Question: I just can't seem to get this working its been weeks I've been trying.
It seems like I fix one, thing, and something else crashes, its like a back and forth process with no end.
This table shows objects of entity "Exercise" for each object "Routine".
My data model:
I'm just posting my full code if anyone sees anything that may be causing problems.
'''
- (void)viewDidLoad
{
[super viewDidLoad];
self.routineTableView.delegate = self;
UIBarButtonItem *addButton = [[UIBarButtonItem alloc]initWithBarButtonSystemItem:UIBarButtonSystemItemAdd target:self action:@selector(exerciseChooser)];
self.navigationItem.rightBarButtonItem = addButton;
[addButton release];
if (managedObjectContext == nil)
{
managedObjectContext = [(CurlAppDelegate *)[[UIApplication sharedApplication] delegate] managedObjectContext];
[managedObjectContext retain];
}
[self loadData];
}
-(void)loadData
{
NSFetchRequest *request = [[NSFetchRequest alloc] init];
NSEntityDescription *entity = [NSEntityDescription entityForName:@"Exercise" inManagedObjectContext:managedObjectContext];
[request setEntity:entity];
NSIndexPath *indexPath = [NSIndexPath indexPathForRow:0 inSection:0];
NSManagedObject *selectedObject = [entityArray objectAtIndex:indexPath.row];
//Set Predicate
NSLog(@"After managedObjectContext: %@", managedObjectContext);
NSError *error = nil;
NSMutableArray *mutableFetchResults = [[managedObjectContext executeFetchRequest:request error:&error] mutableCopy];
if (mutableFetchResults == nil) {
// Handle the error.
}
self.entityArray = mutableFetchResults;
[request setPredicate: [NSPredicate predicateWithFormat: @"routineExercises = %@", selectedObject]];
[mutableFetchResults release];
[request release];
}
-(void)addExercise
{
UIBarButtonItem *addButton = [[UIBarButtonItem alloc]initWithBarButtonSystemItem:UIBarButtonSystemItemAdd target:self action:@selector(exerciseChooser)];
self.navigationItem.rightBarButtonItem = addButton;
[addButton release];
if (managedObjectContext == nil)
{
managedObjectContext = [(CurlAppDelegate *)[[UIApplication sharedApplication] delegate] managedObjectContext];
[managedObjectContext retain];
}
NSFetchRequest *request = [[NSFetchRequest alloc] init];
NSEntityDescription *entity = [NSEntityDescription entityForName:@"Exercise" inManagedObjectContext:managedObjectContext];
[request setEntity:entity];
NSError *error = nil;
NSMutableArray *mutableFetchResults = [[managedObjectContext executeFetchRequest:request error:&error] mutableCopy];
if (mutableFetchResults == nil) {
// Handle the error.
}
Exercise *exercise = (Exercise *)[NSEntityDescription insertNewObjectForEntityForName:@"Exercise" inManagedObjectContext:managedObjectContext];
exercise.name = selectedExercise;
NSMutableSet *exercises = [NSSet setWithObjects:exercise,nil];
Routine *routine = (Routine *)[NSEntityDescription insertNewObjectForEntityForName:@"Routine" inManagedObjectContext:managedObjectContext];
routine.routineExercises = exercises;
if (![managedObjectContext save:&error])
{
// Handle the error.
}
NSLog(@"%@", error);
[self.routineTableView reloadData];
[mutableFetchResults release];
[request release];
}
- (NSFetchedResultsController *)fetchedResultsController
{
if (fetchedResultsController != nil)
{
return fetchedResultsController;
}
// Create the fetch request for the entity.
NSFetchRequest *fetchRequest = [[NSFetchRequest alloc] init];
// Edit the entity name as appropriate.
NSEntityDescription *entity = [NSEntityDescription entityForName:@"Exercise" inManagedObjectContext:self.managedObjectContext];
[fetchRequest setEntity:entity];
// Set the batch size to a suitable number.
[fetchRequest setFetchBatchSize:20];
// Edit the sort key as appropriate.
NSSortDescriptor *sortDescriptor = [[NSSortDescriptor alloc] initWithKey:@"name" ascending:NO];
NSArray *sortDescriptors = [[NSArray alloc] initWithObjects:sortDescriptor, nil];
[fetchRequest setSortDescriptors:sortDescriptors];
// Edit the section name key path and cache name if appropriate.
// nil for section name key path means "no sections".
NSFetchedResultsController *aFetchedResultsController = [[NSFetchedResultsController alloc] initWithFetchRequest:fetchRequest managedObjectContext:self.managedObjectContext sectionNameKeyPath:nil cacheName:@"Root"];
aFetchedResultsController.delegate = self;
self.fetchedResultsController = aFetchedResultsController;
[aFetchedResultsController release];
[fetchRequest release];
[sortDescriptor release];
[sortDescriptors release];
NSError *error = nil;
if (![self.fetchedResultsController performFetch:&error])
{
/*
Replace this implementation with code to handle the error appropriately.
abort() causes the application to generate a crash log and terminate. You should not use this function in a shipping application, although it may be useful during development. If it is not possible to recover from the error, display an alert panel that instructs the user to quit the application by pressing the Home button.
*/
NSLog(@"Unresolved error %@, %@", error, [error userInfo]);
abort();
}
return fetchedResultsController;
}
'''
Update: updated addExercise method (still not working though, its crashing)
'''
-(void)addExercise
{
UIBarButtonItem *addButton = [[UIBarButtonItem alloc]initWithBarButtonSystemItem:UIBarButtonSystemItemAdd target:self action:@selector(exerciseChooser)];
self.navigationItem.rightBarButtonItem = addButton;
[addButton release];
NSError *error = nil;
Exercise *exercise = (Exercise *)[NSEntityDescription insertNewObjectForEntityForName:@"Exercise" inManagedObjectContext:managedObjectContext];
exercise.name = selectedExercise;
[theSelectedRoutine addRoutineExercisesObject: exercise];
if (![managedObjectContext save:&error])
{
// Handle the error.
}
NSLog(@"%@", error);
[self.routineTableView reloadData];
}
'''
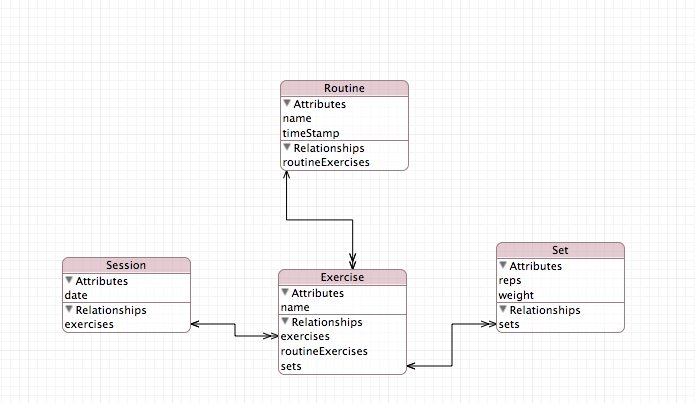
Answer: What that error message means is that you tried to access a property called 'routine' in your 'Exercise' class, but according to your diagram, there's no such thing!
You should rename 'routineExercises' in your 'Excercise' class to 'routine' and set it as the inverse relationship for the 'routineExercises' in the 'Routine' class.